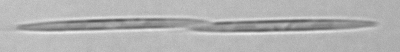
Label: Pseudo-nitzschia